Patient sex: M
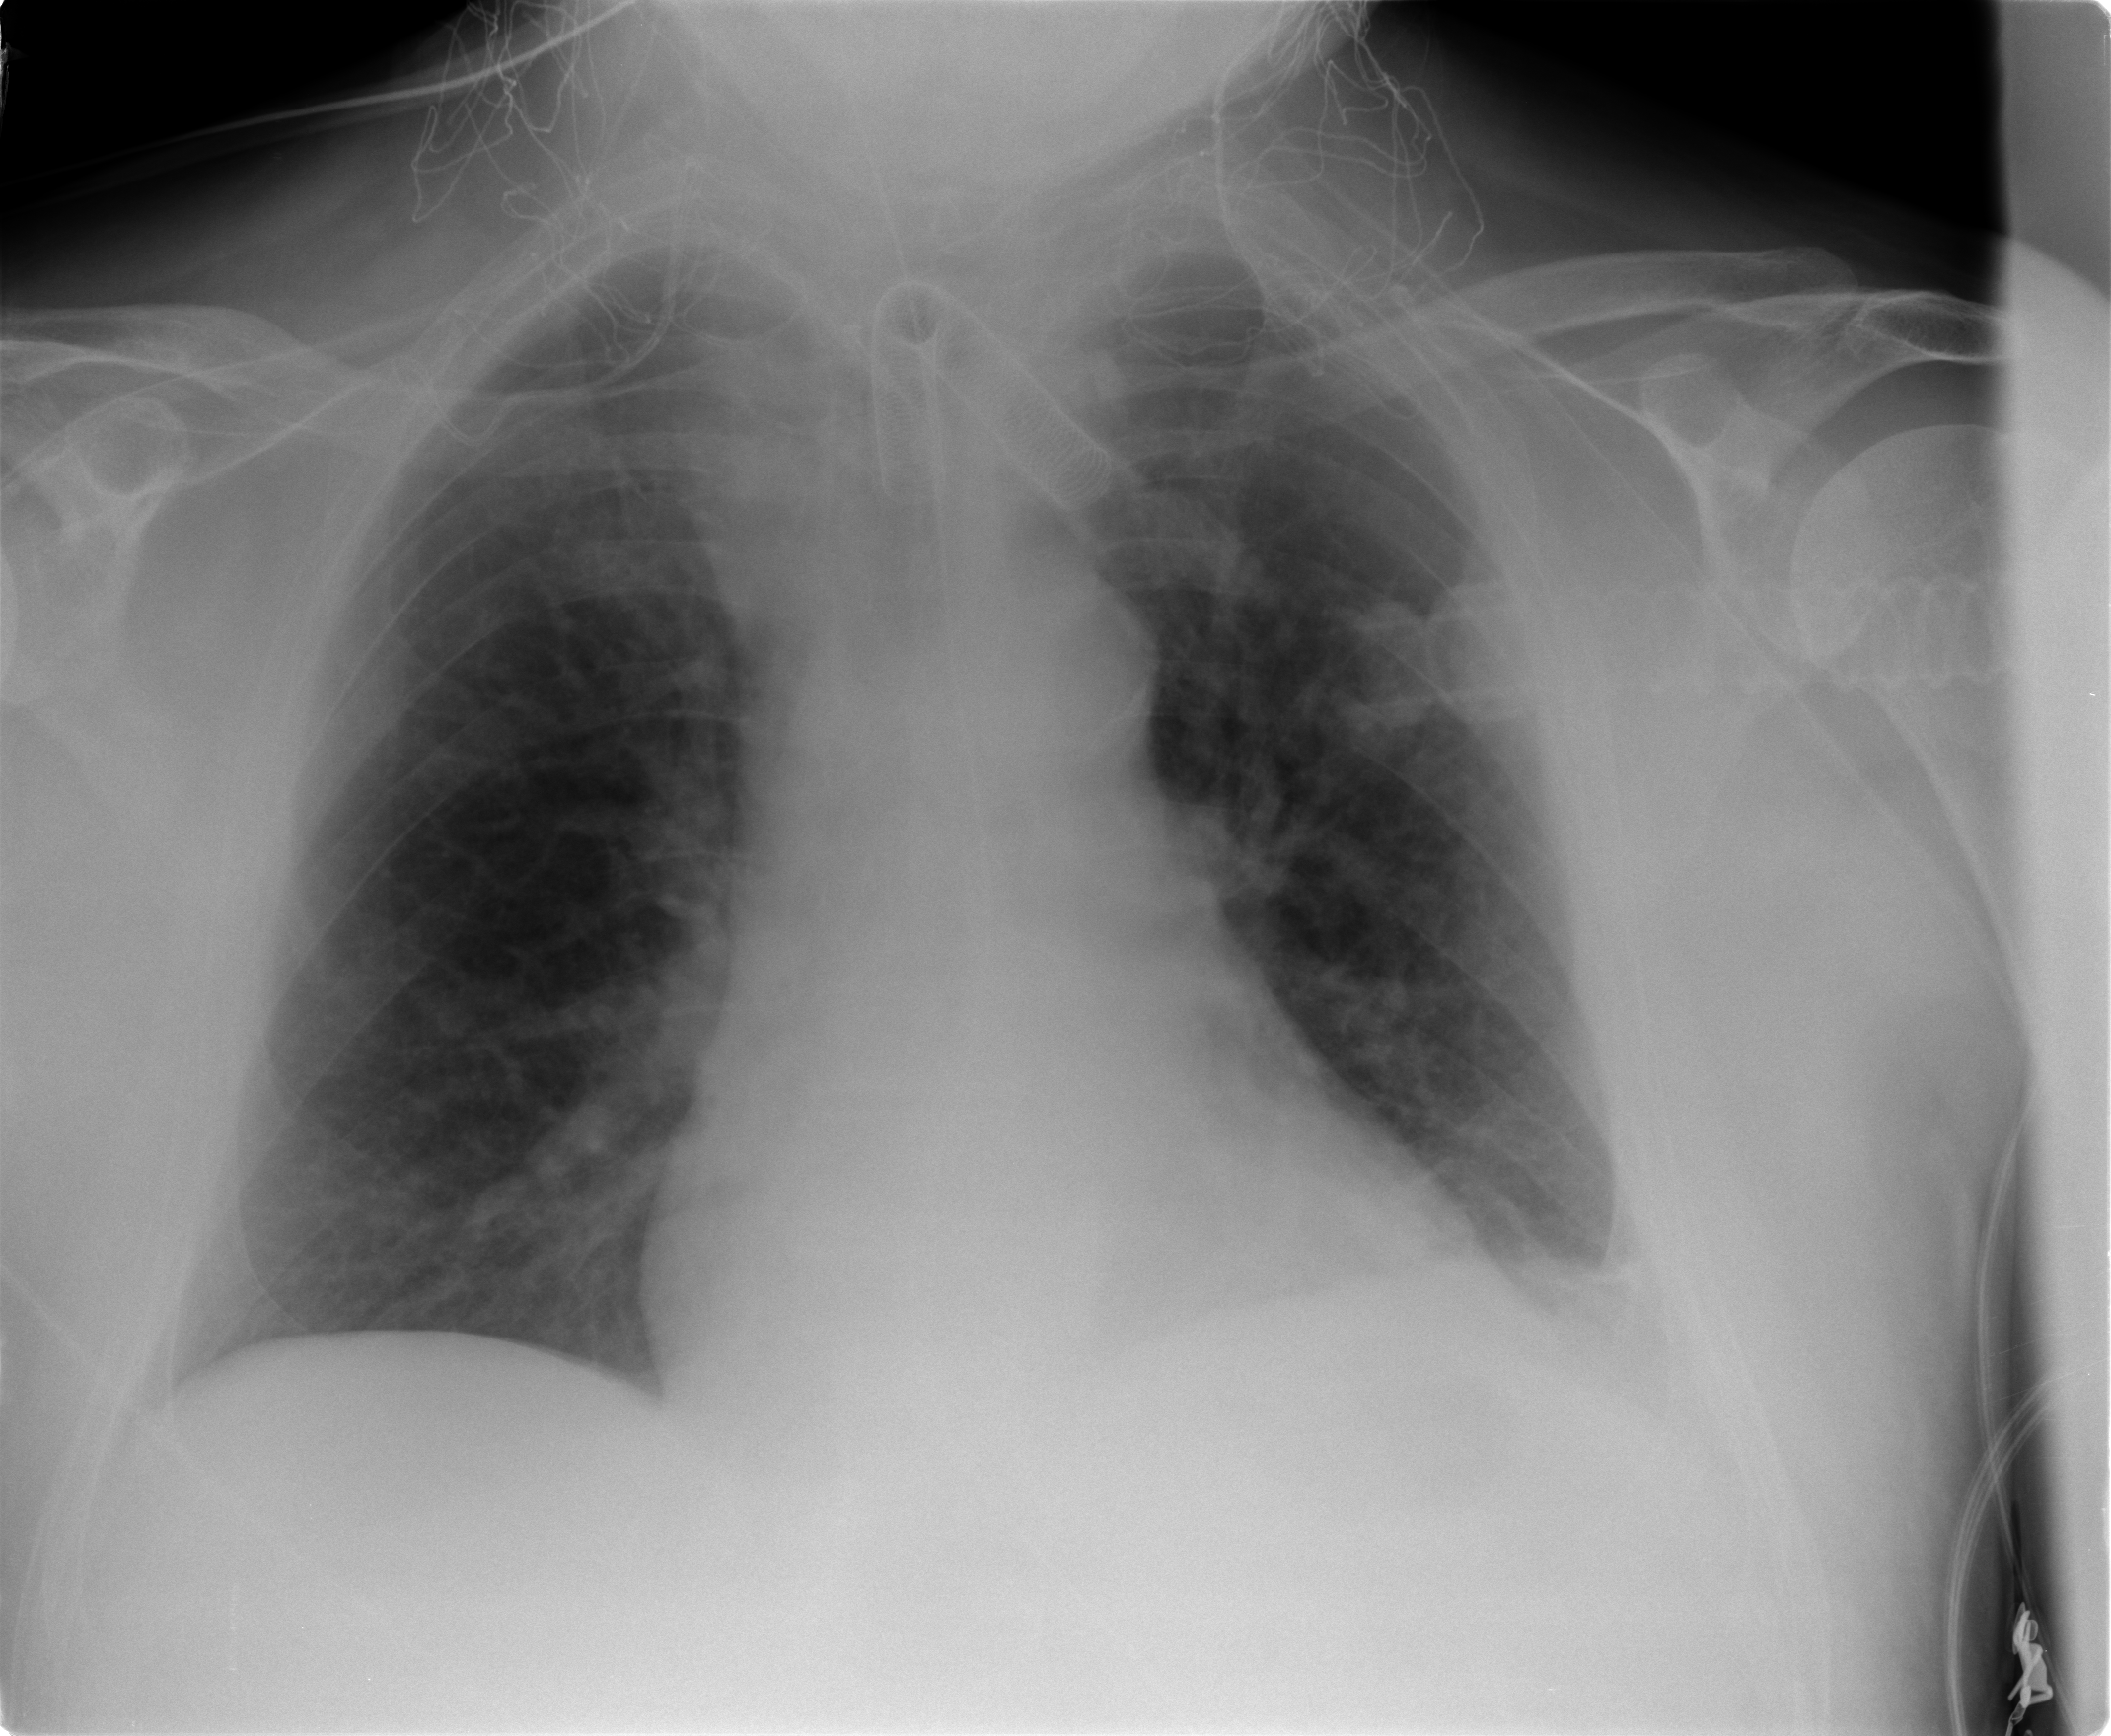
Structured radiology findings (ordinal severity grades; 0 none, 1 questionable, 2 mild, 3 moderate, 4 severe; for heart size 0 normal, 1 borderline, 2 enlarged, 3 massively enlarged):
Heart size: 1
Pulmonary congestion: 2
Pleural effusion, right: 0
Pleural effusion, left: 2
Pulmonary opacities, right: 0
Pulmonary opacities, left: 0
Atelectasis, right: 2
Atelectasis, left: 2